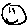
Label: smiley face